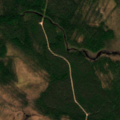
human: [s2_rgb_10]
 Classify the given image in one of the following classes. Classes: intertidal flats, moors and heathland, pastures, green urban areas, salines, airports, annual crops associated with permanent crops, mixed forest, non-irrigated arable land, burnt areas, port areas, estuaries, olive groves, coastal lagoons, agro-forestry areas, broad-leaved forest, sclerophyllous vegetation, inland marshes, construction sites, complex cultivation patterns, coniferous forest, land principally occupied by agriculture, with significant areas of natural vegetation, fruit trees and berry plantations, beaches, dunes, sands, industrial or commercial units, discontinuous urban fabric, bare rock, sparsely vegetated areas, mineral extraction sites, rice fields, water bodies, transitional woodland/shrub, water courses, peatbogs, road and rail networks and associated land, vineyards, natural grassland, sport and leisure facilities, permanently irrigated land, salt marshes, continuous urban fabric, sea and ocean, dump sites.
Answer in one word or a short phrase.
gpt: coniferous forest, mixed forest, transitional woodland/shrub